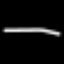
Label: line